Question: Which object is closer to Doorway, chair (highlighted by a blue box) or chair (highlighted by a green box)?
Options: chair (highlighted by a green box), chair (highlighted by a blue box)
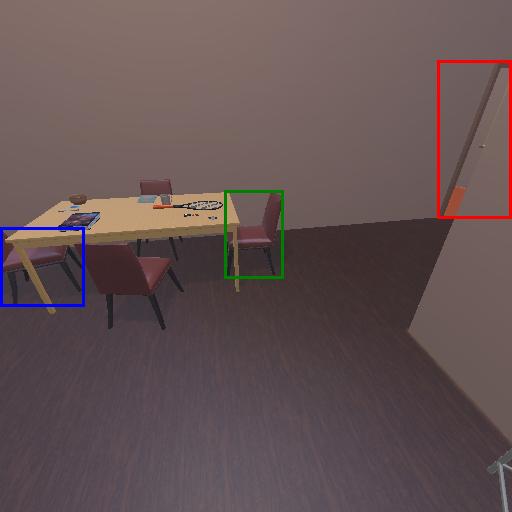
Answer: chair (highlighted by a green box)